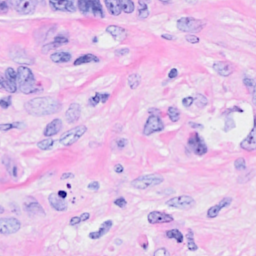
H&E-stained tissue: Breast